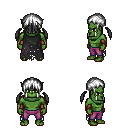
a pixel art fantasy rpg character, male body template, orc, green skin, black tattered cape, magenta pants, white twin-tailed hairstyle, cloth bracers, four views (front, back, left, right), 2x2 character sprite sheet, small pixel art, hard edges, no anti-aliasing